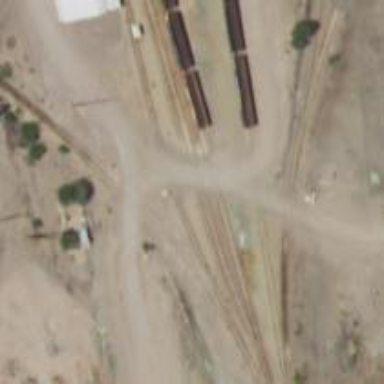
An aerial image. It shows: Railway spur service.